Question: First of all, I want to apologize for maybe duplicate topic but I couldn't find the answer to my question.
I started today with spring mvc and i have some issues with my "hello world" application. Can anyone help me make this program to work? Because i have followed some instructions and i have no clue how to solve this.
<URL> is my project structure

HelloController class
'''
package com.pluralsight.controller;
import org.springframework.stereotype.Controller;
import org.springframework.ui.Model;
import org.springframework.web.bind.annotation.RequestMapping;
@Controller
public class HelloController {
@RequestMapping(value="/greeting.html")
public String sayHello(Model model){
model.addAttribute("greeting","Hello world");
return "hello";
}
}
'''
hello.jsp
'''
<%@ page language="java" contentType="text/html; charset=ISO-8859-1"
pageEncoding="ISO-8859-1"%>
<!DOCTYPE html PUBLIC "-//W3C//DTD HTML 4.01 Transitional//EN" "http://www.w3.org/TR/html4/loose.dtd">
<html>
<head>
<meta http-equiv="Content-Type" content="text/html; charset=ISO-8859-1">
<title>Insert title here</title>
</head>
<body>
<h1>${greeting}</h1>
</body>
</html>
'''
servlet-config.xml
'''
<?xml version="1.0" encoding="UTF-8"?>
<beans xmlns="http://www.springframework.org/schema/beans"
xmlns:xsi="http://www.w3.org/2001/XMLSchema-instance"
xmlns:context="http://www.springframework.org/schema/context"
xmlns:mvc="http://www.springframework.org/schema/mvc"
xmlns:p="http://www.springframework.org/schema/p"
xsi:schemaLocation="http://www.springframework.org/schema/mvc http://www.springframework.org/schema/mvc/spring-mvc-3.2.xsd
http://www.springframework.org/schema/beans http://www.springframework.org/schema/beans/spring-beans.xsd
http://www.springframework.org/schema/context http://www.springframework.org/schema/context/spring-context-3.2.xsd">
<mvc:annotation-driven/>
<context:component-scan base-package="com.pluralsight.controller"/>
<bean class="org.springframework.web.servlet.view.InternalResourceViewResolver"
p:prefix="/WEB-INF/jsp/" p:suffix=".jsp"></bean>
</beans>
'''
web.xml
'''
<?xml version="1.0" encoding="UTF-8"?>
<web-app version="2.5" xmlns="http://java.sun.com/xml/ns/javaee"
xmlns:xsi="http://www.w3.org/2001/XMLSchema-instance"
xsi:schemaLocation="http://java.sun.com/xml/ns/javaee http://java.sun.com/xml/ns/javaee/web-app_2_5.xsd">
<!-- 1.create servlet -->
<servlet>
<!-- 1.1 we need a servlet name -->
<servlet-name>fitTrackerServlet</servlet-name>
<!-- 1.2 we need a servlet class -->
<servlet-class>org.springframework.web.servlet.DispatcherServlet</servlet-class>
<!-- 1.3 we need to specify the configuration file (default) -->
<init-param>
<param-name>contextConfigLocation</param-name>
<param-value>/WEB-INF/config/servlet-config.xml</param-value>
</init-param>
</servlet>
<!-- 2.servlet mapping -->
<servlet-mapping>
<servlet-name>fitTrackerServlet</servlet-name>
<url-pattern>*.html</url-pattern>
</servlet-mapping>
<display-name>Archetype Created Web Application</display-name>
</web-app>
'''
and full stacktrace
'''
Apr 08, 2014 8:30:17 PM org.apache.catalina.core.AprLifecycleListener init
INFO: The APR based Apache Tomcat Native library which allows optimal performance in production environments was not found on the java.library.path: C:\Program Files\Java\jre8\bin;C:\Windows\Sun\Java\bin;C:\Windows\system32;C:\Windows;D:\app\Laura\product\12.1.0\dbhome_2\bin;D:\app\LauraPC\product\12.1.0\dbhome_1\bin;C:\Program Files (x86)\AMD APP\bin\x86_64;C:\Program Files (x86)\AMD APP\bin\x86;C:\Program Files (x86)\Intel\iCLS Client\;C:\Program Files\Intel\iCLS Client\;C:\Windows\system32;C:\Windows;C:\Windows\System32\Wbem;C:\Windows\System32\WindowsPowerShell\v1.0\;C:\Program Files\Intel\Intel(R) Management Engine Components\DAL;C:\Program Files\Intel\Intel(R) Management Engine Components\IPT;C:\Program Files (x86)\Intel\Intel(R) Management Engine Components\DAL;C:\Program Files (x86)\Intel\Intel(R) Management Engine Components\IPT;C:\Program Files (x86)\ATI Technologies\ATI.ACE\Core-Static;C:\Program Files (x86)\Microsoft SQL Server\110\Tools\Binn\;C:\Program Files\Microsoft SQL Server\110\Tools\Binn\;C:\Program Files\Microsoft SQL Server\110\DTS\Binn\;C:\Program Files (x86)\Microsoft SQL Server\110\Tools\Binn\ManagementStudio\;C:\Program Files (x86)\Microsoft Visual Studio 10.0\Common7\IDE\PrivateAssemblies\;C:\Program Files (x86)\Microsoft SQL Server\110\DTS\Binn\;C:\Program Files\apache-1.9.3\apache-ant-1.9.3\bin\;C:\Program Files\Java\jdk1.7.0_45\;C:\Program Files (x86)\Microsoft ASP.NET\ASP.NET Web Pages\v1.0\;C:\Program Files (x86)\Windows Kits\8.0\Windows Performance Toolkit\C:\Program Files\Java\jdk1.7.0_45\bin\javac\;C:\Program Files\Microsoft\Web Platform Installer\;C:\Users\Laura\android-sdks\tools\;C:\Program Files\Java\jdk1.7.0_45\bin;.
Apr 08, 2014 8:30:17 PM org.apache.tomcat.util.digester.SetPropertiesRule begin
WARNING: [SetPropertiesRule]{Server/Service/Engine/Host/Context} Setting property 'source' to 'org.eclipse.jst.j2ee.server:FitTracker' did not find a matching property.
Apr 08, 2014 8:30:17 PM org.apache.coyote.AbstractProtocol init
INFO: Initializing ProtocolHandler ["http-bio-8080"]
Apr 08, 2014 8:30:17 PM org.apache.coyote.AbstractProtocol init
INFO: Initializing ProtocolHandler ["ajp-bio-8009"]
Apr 08, 2014 8:30:17 PM org.apache.catalina.startup.Catalina load
INFO: Initialization processed in 606 ms
Apr 08, 2014 8:30:17 PM org.apache.catalina.core.StandardService startInternal
INFO: Starting service Catalina
Apr 08, 2014 8:30:17 PM org.apache.catalina.core.StandardEngine startInternal
INFO: Starting Servlet Engine: Apache Tomcat/7.0.47
Apr 08, 2014 8:30:19 PM org.apache.catalina.core.ApplicationContext log
INFO: No Spring WebApplicationInitializer types detected on classpath
Apr 08, 2014 8:30:19 PM org.apache.coyote.AbstractProtocol start
INFO: Starting ProtocolHandler ["http-bio-8080"]
Apr 08, 2014 8:30:19 PM org.apache.coyote.AbstractProtocol start
INFO: Starting ProtocolHandler ["ajp-bio-8009"]
Apr 08, 2014 8:30:19 PM org.apache.catalina.startup.Catalina start
INFO: Server startup in 1225 ms
Apr 08, 2014 8:30:52 PM org.apache.catalina.core.ApplicationContext log
INFO: Initializing Spring FrameworkServlet 'fitTrackerServlet'
Apr 08, 2014 8:30:52 PM org.springframework.web.servlet.FrameworkServlet initServletBean
INFO: FrameworkServlet 'fitTrackerServlet': initialization started
Apr 08, 2014 8:30:52 PM org.springframework.context.support.AbstractApplicationContext prepareRefresh
INFO: Refreshing WebApplicationContext for namespace 'fitTrackerServlet-servlet': startup date [Tue Apr 08 20:30:52 EEST 2014]; root of context hierarchy
Apr 08, 2014 8:30:52 PM org.springframework.beans.factory.xml.XmlBeanDefinitionReader loadBeanDefinitions
INFO: Loading XML bean definitions from ServletContext resource [/WEB-INF/config/servlet-config.xml]
Apr 08, 2014 8:30:52 PM org.springframework.context.annotation.ClassPathScanningCandidateComponentProvider registerDefaultFilters
INFO: JSR-250 'javax.annotation.ManagedBean' found and supported for component scanning
Apr 08, 2014 8:30:52 PM org.springframework.web.servlet.FrameworkServlet initServletBean
SEVERE: Context initialization failed
java.lang.IllegalArgumentException
at org.springframework.asm.ClassReader.<init>(Unknown Source)
at org.springframework.asm.ClassReader.<init>(Unknown Source)
at org.springframework.asm.ClassReader.<init>(Unknown Source)
at org.springframework.core.type.classreading.SimpleMetadataReader.<init>(SimpleMetadataReader.java:52)
at org.springframework.core.type.classreading.SimpleMetadataReaderFactory.getMetadataReader(SimpleMetadataReaderFactory.java:80)
at org.springframework.core.type.classreading.CachingMetadataReaderFactory.getMetadataReader(CachingMetadataReaderFactory.java:101)
at org.springframework.core.type.classreading.SimpleMetadataReaderFactory.getMetadataReader(SimpleMetadataReaderFactory.java:76)
at org.springframework.context.annotation.ConfigurationClassParser.getImports(ConfigurationClassParser.java:298)
at org.springframework.context.annotation.ConfigurationClassParser.getImports(ConfigurationClassParser.java:300)
at org.springframework.context.annotation.ConfigurationClassParser.getImports(ConfigurationClassParser.java:300)
at org.springframework.context.annotation.ConfigurationClassParser.doProcessConfigurationClass(ConfigurationClassParser.java:230)
at org.springframework.context.annotation.ConfigurationClassParser.processConfigurationClass(ConfigurationClassParser.java:153)
at org.springframework.context.annotation.ConfigurationClassParser.parse(ConfigurationClassParser.java:130)
at org.springframework.context.annotation.ConfigurationClassPostProcessor.processConfigBeanDefinitions(ConfigurationClassPostProcessor.java:285)
at org.springframework.context.annotation.ConfigurationClassPostProcessor.postProcessBeanDefinitionRegistry(ConfigurationClassPostProcessor.java:223)
at org.springframework.context.support.AbstractApplicationContext.invokeBeanFactoryPostProcessors(AbstractApplicationContext.java:630)
at org.springframework.context.support.AbstractApplicationContext.refresh(AbstractApplicationContext.java:461)
at org.springframework.web.servlet.FrameworkServlet.configureAndRefreshWebApplicationContext(FrameworkServlet.java:647)
at org.springframework.web.servlet.FrameworkServlet.createWebApplicationContext(FrameworkServlet.java:598)
at org.springframework.web.servlet.FrameworkServlet.createWebApplicationContext(FrameworkServlet.java:661)
at org.springframework.web.servlet.FrameworkServlet.initWebApplicationContext(FrameworkServlet.java:517)
at org.springframework.web.servlet.FrameworkServlet.initServletBean(FrameworkServlet.java:458)
at org.springframework.web.servlet.HttpServletBean.init(HttpServletBean.java:138)
at javax.servlet.GenericServlet.init(GenericServlet.java:160)
at org.apache.catalina.core.StandardWrapper.initServlet(StandardWrapper.java:1280)
at org.apache.catalina.core.StandardWrapper.loadServlet(StandardWrapper.java:1193)
at org.apache.catalina.core.StandardWrapper.allocate(StandardWrapper.java:865)
at org.apache.catalina.core.StandardWrapperValve.invoke(StandardWrapperValve.java:136)
at org.apache.catalina.core.StandardContextValve.invoke(StandardContextValve.java:123)
at org.apache.catalina.authenticator.AuthenticatorBase.invoke(AuthenticatorBase.java:502)
at org.apache.catalina.core.StandardHostValve.invoke(StandardHostValve.java:171)
at org.apache.catalina.valves.ErrorReportValve.invoke(ErrorReportValve.java:100)
at org.apache.catalina.valves.AccessLogValve.invoke(AccessLogValve.java:953)
at org.apache.catalina.core.StandardEngineValve.invoke(StandardEngineValve.java:118)
at org.apache.catalina.connector.CoyoteAdapter.service(CoyoteAdapter.java:408)
at org.apache.coyote.http11.AbstractHttp11Processor.process(AbstractHttp11Processor.java:1041)
at org.apache.coyote.AbstractProtocol$AbstractConnectionHandler.process(AbstractProtocol.java:603)
at org.apache.tomcat.util.net.JIoEndpoint$SocketProcessor.run(JIoEndpoint.java:310)
at java.util.concurrent.ThreadPoolExecutor.runWorker(Unknown Source)
at java.util.concurrent.ThreadPoolExecutor$Worker.run(Unknown Source)
at java.lang.Thread.run(Unknown Source)
Apr 08, 2014 8:30:52 PM org.apache.catalina.core.ApplicationContext log
SEVERE: StandardWrapper.Throwable
java.lang.IllegalArgumentException
at org.springframework.asm.ClassReader.<init>(Unknown Source)
at org.springframework.asm.ClassReader.<init>(Unknown Source)
at org.springframework.asm.ClassReader.<init>(Unknown Source)
at org.springframework.core.type.classreading.SimpleMetadataReader.<init>(SimpleMetadataReader.java:52)
at org.springframework.core.type.classreading.SimpleMetadataReaderFactory.getMetadataReader(SimpleMetadataReaderFactory.java:80)
at org.springframework.core.type.classreading.CachingMetadataReaderFactory.getMetadataReader(CachingMetadataReaderFactory.java:101)
at org.springframework.core.type.classreading.SimpleMetadataReaderFactory.getMetadataReader(SimpleMetadataReaderFactory.java:76)
at org.springframework.context.annotation.ConfigurationClassParser.getImports(ConfigurationClassParser.java:298)
at org.springframework.context.annotation.ConfigurationClassParser.getImports(ConfigurationClassParser.java:300)
at org.springframework.context.annotation.ConfigurationClassParser.getImports(ConfigurationClassParser.java:300)
at org.springframework.context.annotation.ConfigurationClassParser.doProcessConfigurationClass(ConfigurationClassParser.java:230)
at org.springframework.context.annotation.ConfigurationClassParser.processConfigurationClass(ConfigurationClassParser.java:153)
at org.springframework.context.annotation.ConfigurationClassParser.parse(ConfigurationClassParser.java:130)
at org.springframework.context.annotation.ConfigurationClassPostProcessor.processConfigBeanDefinitions(ConfigurationClassPostProcessor.java:285)
at org.springframework.context.annotation.ConfigurationClassPostProcessor.postProcessBeanDefinitionRegistry(ConfigurationClassPostProcessor.java:223)
at org.springframework.context.support.AbstractApplicationContext.invokeBeanFactoryPostProcessors(AbstractApplicationContext.java:630)
at org.springframework.context.support.AbstractApplicationContext.refresh(AbstractApplicationContext.java:461)
at org.springframework.web.servlet.FrameworkServlet.configureAndRefreshWebApplicationContext(FrameworkServlet.java:647)
at org.springframework.web.servlet.FrameworkServlet.createWebApplicationContext(FrameworkServlet.java:598)
at org.springframework.web.servlet.FrameworkServlet.createWebApplicationContext(FrameworkServlet.java:661)
at org.springframework.web.servlet.FrameworkServlet.initWebApplicationContext(FrameworkServlet.java:517)
at org.springframework.web.servlet.FrameworkServlet.initServletBean(FrameworkServlet.java:458)
at org.springframework.web.servlet.HttpServletBean.init(HttpServletBean.java:138)
at javax.servlet.GenericServlet.init(GenericServlet.java:160)
at org.apache.catalina.core.StandardWrapper.initServlet(StandardWrapper.java:1280)
at org.apache.catalina.core.StandardWrapper.loadServlet(StandardWrapper.java:1193)
at org.apache.catalina.core.StandardWrapper.allocate(StandardWrapper.java:865)
at org.apache.catalina.core.StandardWrapperValve.invoke(StandardWrapperValve.java:136)
at org.apache.catalina.core.StandardContextValve.invoke(StandardContextValve.java:123)
at org.apache.catalina.authenticator.AuthenticatorBase.invoke(AuthenticatorBase.java:502)
at org.apache.catalina.core.StandardHostValve.invoke(StandardHostValve.java:171)
at org.apache.catalina.valves.ErrorReportValve.invoke(ErrorReportValve.java:100)
at org.apache.catalina.valves.AccessLogValve.invoke(AccessLogValve.java:953)
at org.apache.catalina.core.StandardEngineValve.invoke(StandardEngineValve.java:118)
at org.apache.catalina.connector.CoyoteAdapter.service(CoyoteAdapter.java:408)
at org.apache.coyote.http11.AbstractHttp11Processor.process(AbstractHttp11Processor.java:1041)
at org.apache.coyote.AbstractProtocol$AbstractConnectionHandler.process(AbstractProtocol.java:603)
at org.apache.tomcat.util.net.JIoEndpoint$SocketProcessor.run(JIoEndpoint.java:310)
at java.util.concurrent.ThreadPoolExecutor.runWorker(Unknown Source)
at java.util.concurrent.ThreadPoolExecutor$Worker.run(Unknown Source)
at java.lang.Thread.run(Unknown Source)
Apr 08, 2014 8:30:52 PM org.apache.catalina.core.StandardWrapperValve invoke
SEVERE: Allocate exception for servlet fitTrackerServlet
java.lang.IllegalArgumentException
at org.springframework.asm.ClassReader.<init>(Unknown Source)
at org.springframework.asm.ClassReader.<init>(Unknown Source)
at org.springframework.asm.ClassReader.<init>(Unknown Source)
at org.springframework.core.type.classreading.SimpleMetadataReader.<init>(SimpleMetadataReader.java:52)
at org.springframework.core.type.classreading.SimpleMetadataReaderFactory.getMetadataReader(SimpleMetadataReaderFactory.java:80)
at org.springframework.core.type.classreading.CachingMetadataReaderFactory.getMetadataReader(CachingMetadataReaderFactory.java:101)
at org.springframework.core.type.classreading.SimpleMetadataReaderFactory.getMetadataReader(SimpleMetadataReaderFactory.java:76)
at org.springframework.context.annotation.ConfigurationClassParser.getImports(ConfigurationClassParser.java:298)
at org.springframework.context.annotation.ConfigurationClassParser.getImports(ConfigurationClassParser.java:300)
at org.springframework.context.annotation.ConfigurationClassParser.getImports(ConfigurationClassParser.java:300)
at org.springframework.context.annotation.ConfigurationClassParser.doProcessConfigurationClass(ConfigurationClassParser.java:230)
at org.springframework.context.annotation.ConfigurationClassParser.processConfigurationClass(ConfigurationClassParser.java:153)
at org.springframework.context.annotation.ConfigurationClassParser.parse(ConfigurationClassParser.java:130)
at org.springframework.context.annotation.ConfigurationClassPostProcessor.processConfigBeanDefinitions(ConfigurationClassPostProcessor.java:285)
at org.springframework.context.annotation.ConfigurationClassPostProcessor.postProcessBeanDefinitionRegistry(ConfigurationClassPostProcessor.java:223)
at org.springframework.context.support.AbstractApplicationContext.invokeBeanFactoryPostProcessors(AbstractApplicationContext.java:630)
at org.springframework.context.support.AbstractApplicationContext.refresh(AbstractApplicationContext.java:461)
at org.springframework.web.servlet.FrameworkServlet.configureAndRefreshWebApplicationContext(FrameworkServlet.java:647)
at org.springframework.web.servlet.FrameworkServlet.createWebApplicationContext(FrameworkServlet.java:598)
at org.springframework.web.servlet.FrameworkServlet.createWebApplicationContext(FrameworkServlet.java:661)
at org.springframework.web.servlet.FrameworkServlet.initWebApplicationContext(FrameworkServlet.java:517)
at org.springframework.web.servlet.FrameworkServlet.initServletBean(FrameworkServlet.java:458)
at org.springframework.web.servlet.HttpServletBean.init(HttpServletBean.java:138)
at javax.servlet.GenericServlet.init(GenericServlet.java:160)
at org.apache.catalina.core.StandardWrapper.initServlet(StandardWrapper.java:1280)
at org.apache.catalina.core.StandardWrapper.loadServlet(StandardWrapper.java:1193)
at org.apache.catalina.core.StandardWrapper.allocate(StandardWrapper.java:865)
at org.apache.catalina.core.StandardWrapperValve.invoke(StandardWrapperValve.java:136)
at org.apache.catalina.core.StandardContextValve.invoke(StandardContextValve.java:123)
at org.apache.catalina.authenticator.AuthenticatorBase.invoke(AuthenticatorBase.java:502)
at org.apache.catalina.core.StandardHostValve.invoke(StandardHostValve.java:171)
at org.apache.catalina.valves.ErrorReportValve.invoke(ErrorReportValve.java:100)
at org.apache.catalina.valves.AccessLogValve.invoke(AccessLogValve.java:953)
at org.apache.catalina.core.StandardEngineValve.invoke(StandardEngineValve.java:118)
at org.apache.catalina.connector.CoyoteAdapter.service(CoyoteAdapter.java:408)
at org.apache.coyote.http11.AbstractHttp11Processor.process(AbstractHttp11Processor.java:1041)
at org.apache.coyote.AbstractProtocol$AbstractConnectionHandler.process(AbstractProtocol.java:603)
at org.apache.tomcat.util.net.JIoEndpoint$SocketProcessor.run(JIoEndpoint.java:310)
at java.util.concurrent.ThreadPoolExecutor.runWorker(Unknown Source)
at java.util.concurrent.ThreadPoolExecutor$Worker.run(Unknown Source)
at java.lang.Thread.run(Unknown Source)
'''
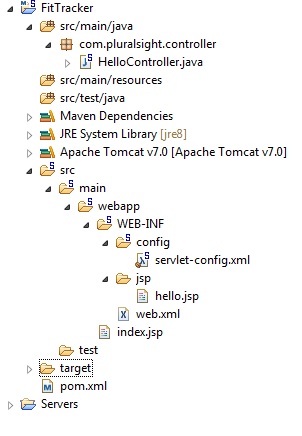
Answer: The 'ClassReader' class constructor shown in your stack trace has a piece of code commented in version 4+ (in other words, it's there in version 3)
'''
// checks the class version
/* SPRING PATCH: REMOVED FOR JDK 1.8 BYTECODE COMPATIBILITY
if (readShort(off + 6) > Opcodes.V1_7) {
throw new IllegalArgumentException();
}
*/
'''
Basically, you can't use Java 8 with Spring 3 (there is no Spring 3.5.0). Upgrade to Spring 4 or downgrade to Java 7.